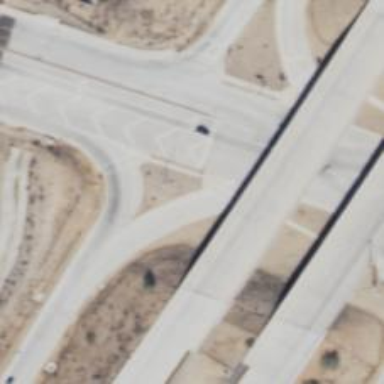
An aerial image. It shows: Solid stop line on the road.